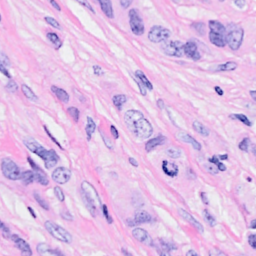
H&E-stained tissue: Breast